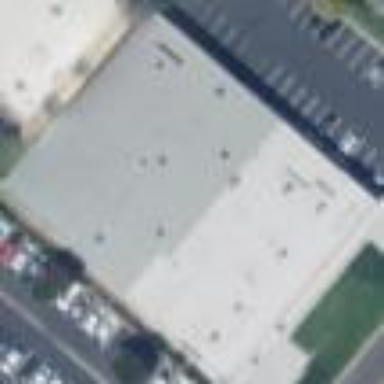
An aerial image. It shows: Commercial building.